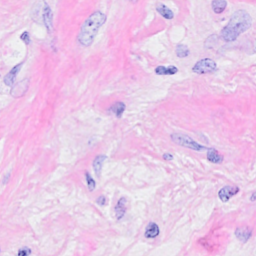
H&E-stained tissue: Breast